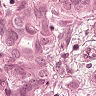
Metastatic tissue present: yes